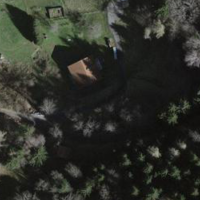
EUNIS habitat code: 44
Species observed at this site:
Aruncus dioicus